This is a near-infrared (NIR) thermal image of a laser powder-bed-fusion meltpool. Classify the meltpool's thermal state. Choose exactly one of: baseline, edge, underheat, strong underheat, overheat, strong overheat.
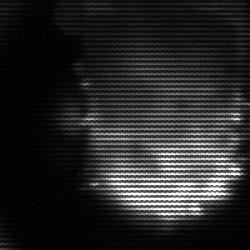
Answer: baseline